Interaction volume radius: 5 \u00c5
Interaction volume height: 10 \u00c5
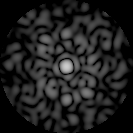
Disorder parameter: 0.8279